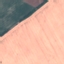
Land use / land cover class: AnnualCrop